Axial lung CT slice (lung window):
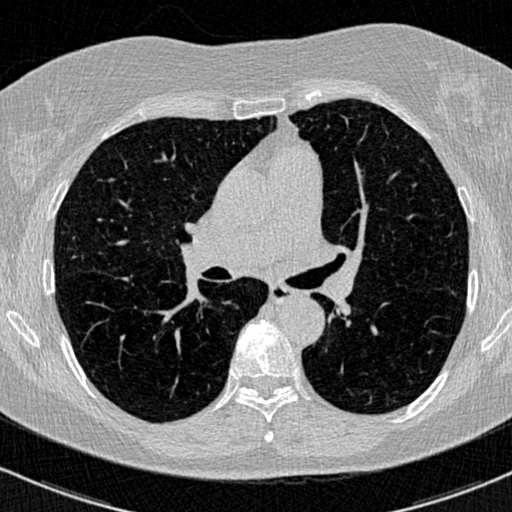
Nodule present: no